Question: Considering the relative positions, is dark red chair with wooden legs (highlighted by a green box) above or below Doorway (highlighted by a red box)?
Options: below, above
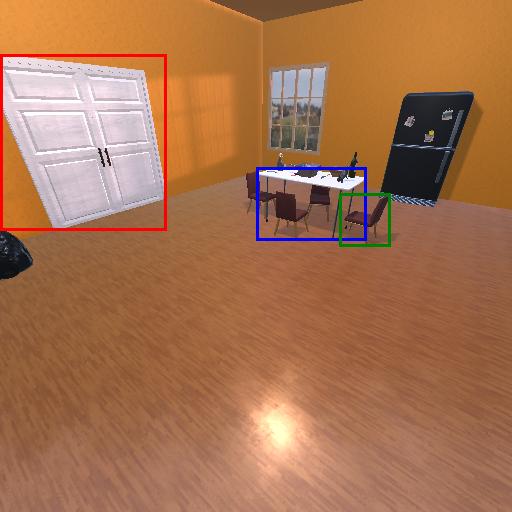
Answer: below